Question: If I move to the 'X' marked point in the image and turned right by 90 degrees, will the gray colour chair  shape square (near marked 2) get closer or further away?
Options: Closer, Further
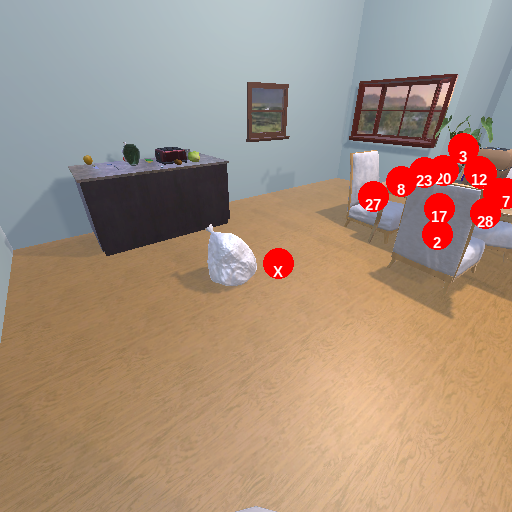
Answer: Closer